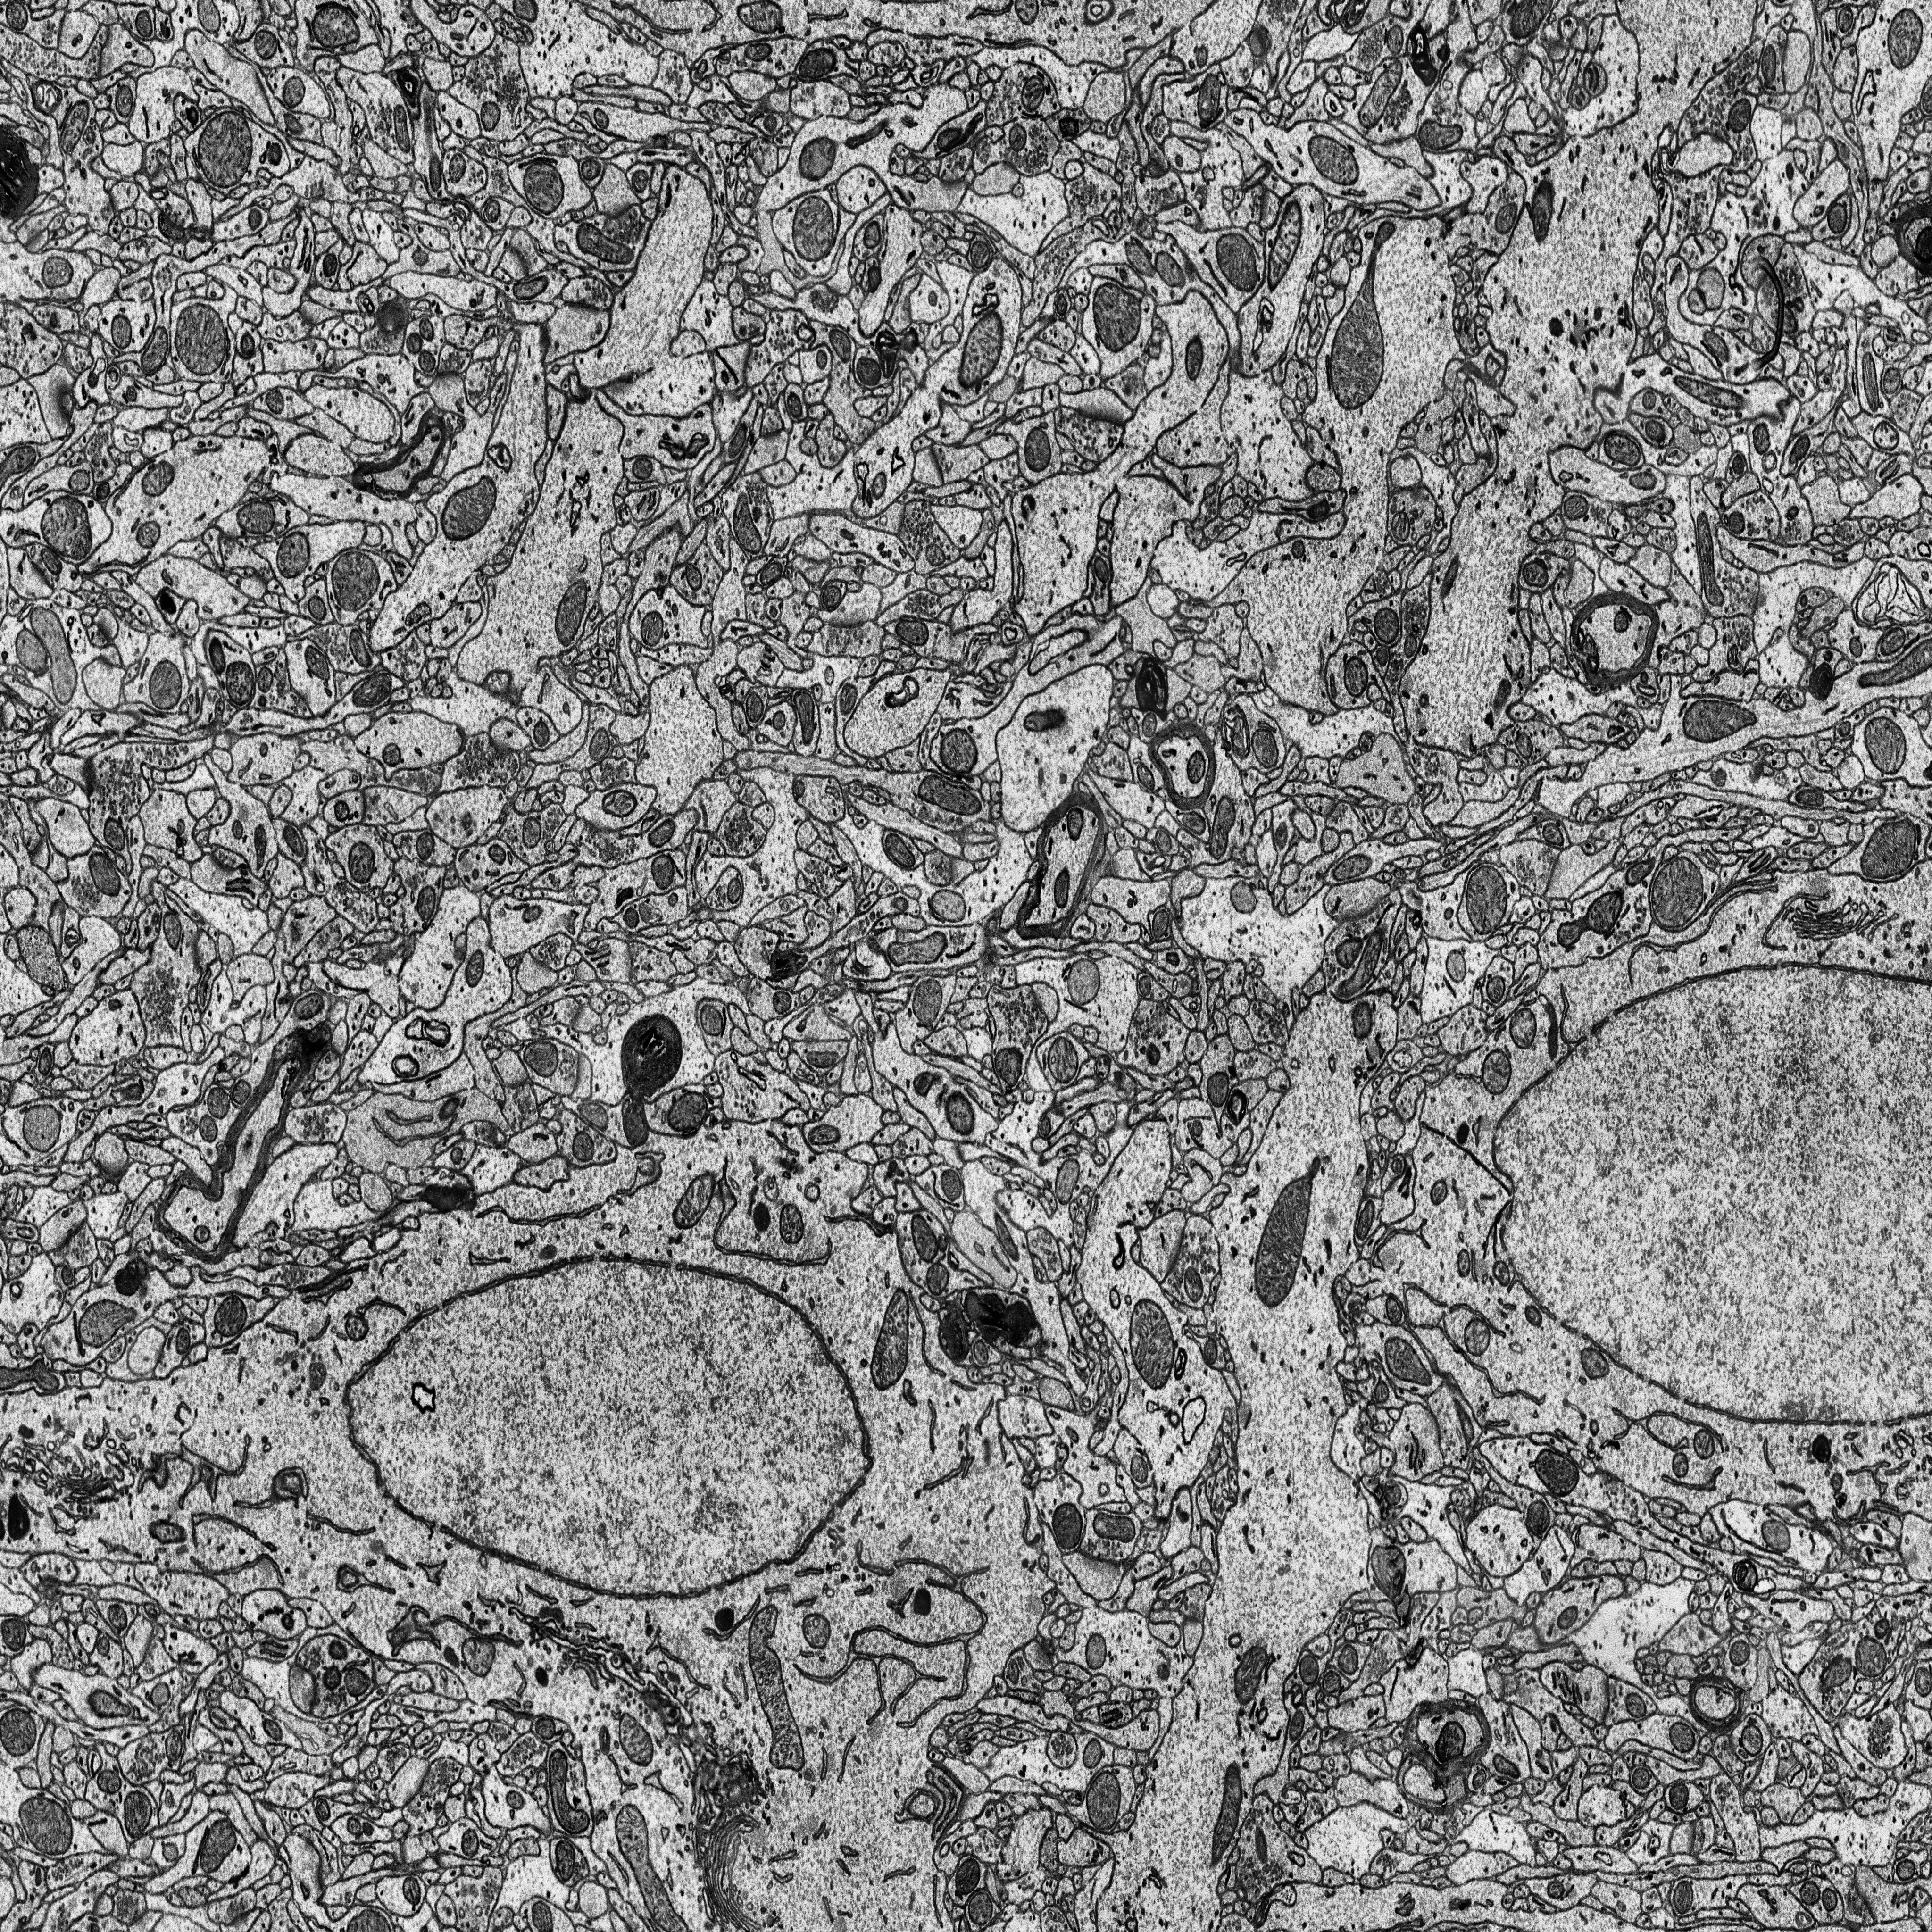
Electron microscopy slice of rat cortex tissue
Slice depth (z): 214
Mitochondria instances in slice: 373